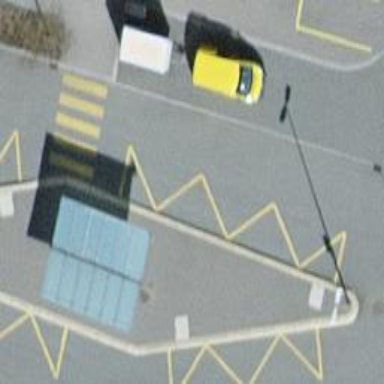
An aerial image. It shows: Street-side parking area.